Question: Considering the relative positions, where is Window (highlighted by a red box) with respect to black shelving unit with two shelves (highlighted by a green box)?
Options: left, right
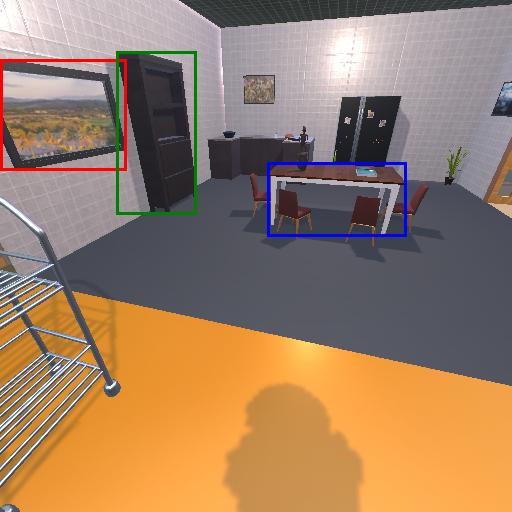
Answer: left